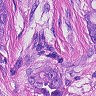
Metastatic tissue present: yes